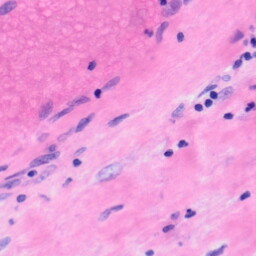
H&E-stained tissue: Liver